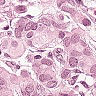
Metastatic tissue present: yes